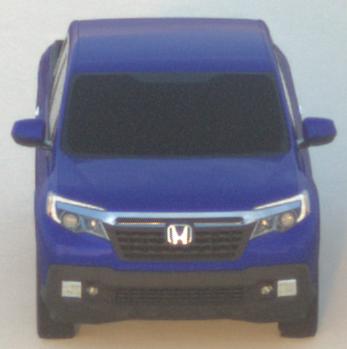
Make: Honda
Model: Ridgeline
Detailed model: Gen. 2
Model produced from: 2016
Model produced until: 2020
Doors: 4
Color: blue
Road condition: dry road
Daytime: sunrise or sunset
Contrast: medium contrast